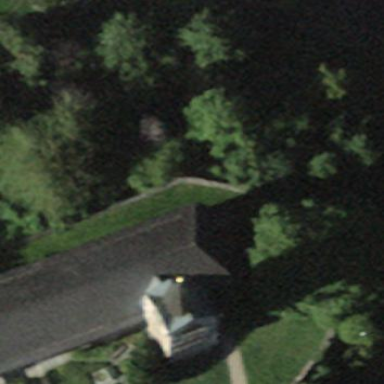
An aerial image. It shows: Church which is place of worship.